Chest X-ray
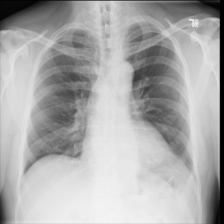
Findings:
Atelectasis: negative
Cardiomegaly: negative
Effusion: negative
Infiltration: negative
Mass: negative
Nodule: negative
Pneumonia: negative
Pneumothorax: negative
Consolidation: negative
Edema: negative
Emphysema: negative
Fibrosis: positive
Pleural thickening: negative
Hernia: negative